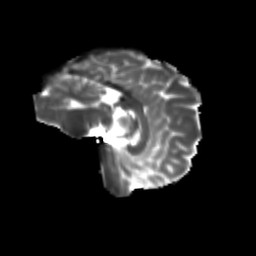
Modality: T2w
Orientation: sagittal
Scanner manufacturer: siemens
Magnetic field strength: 3 T
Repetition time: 9.2 s
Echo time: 0.084 s